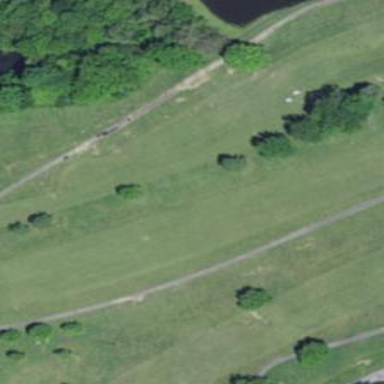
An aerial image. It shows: Golf fairway in the image.